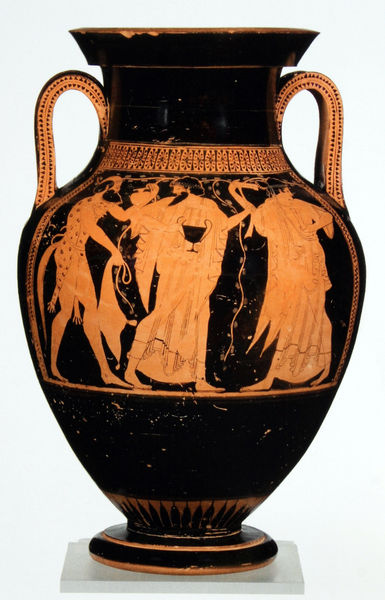
Titel: Bauchamphora
Standort: München
Institution: Antikensammlungen
Schlagwörter: fuß, gott, menschen, braun, männer, schwarz, sockel, bild, hals, gewand, gold, amphore, henkel, ton, vase, rand, figuren, wein, antike, fries, antik, götter, griechisch, griechenland, reben, kunsthandwerk, bauchig, steinzeug, hellenismus, tonvase, hellas, rotfigurig